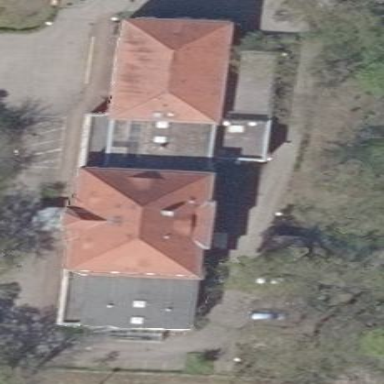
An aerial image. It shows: Hospital building.